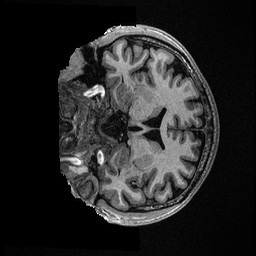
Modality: T1w
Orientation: coronal
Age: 48
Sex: male
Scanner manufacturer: ge
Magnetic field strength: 3 T
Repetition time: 0.006952 s
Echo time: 0.00292 s